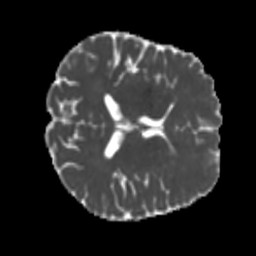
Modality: MD
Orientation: axial
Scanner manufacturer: siemens
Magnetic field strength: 3 T
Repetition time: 4 s
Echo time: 0.0594 s